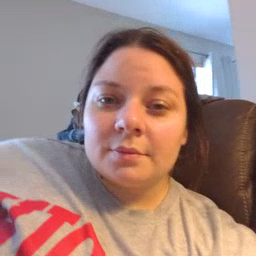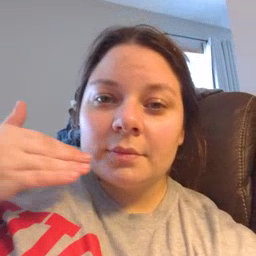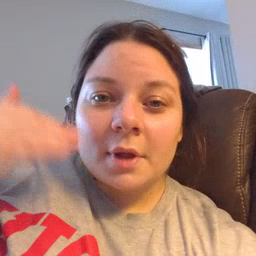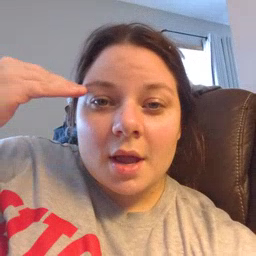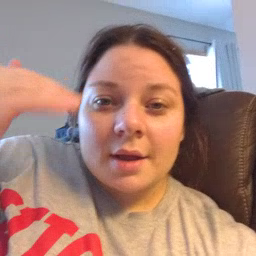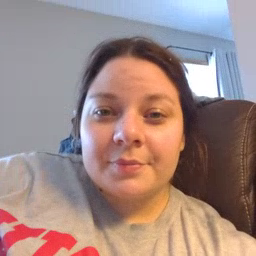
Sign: head